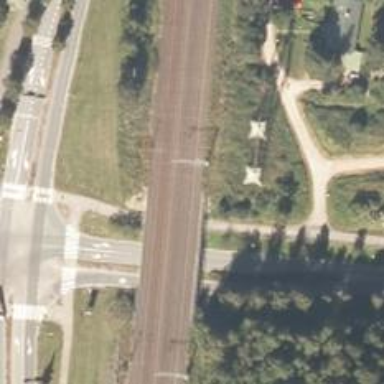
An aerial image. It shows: Bridge over railway with continuous electrified contact line.